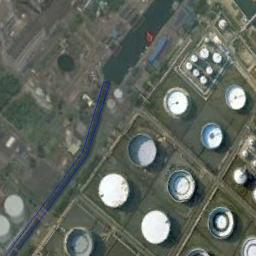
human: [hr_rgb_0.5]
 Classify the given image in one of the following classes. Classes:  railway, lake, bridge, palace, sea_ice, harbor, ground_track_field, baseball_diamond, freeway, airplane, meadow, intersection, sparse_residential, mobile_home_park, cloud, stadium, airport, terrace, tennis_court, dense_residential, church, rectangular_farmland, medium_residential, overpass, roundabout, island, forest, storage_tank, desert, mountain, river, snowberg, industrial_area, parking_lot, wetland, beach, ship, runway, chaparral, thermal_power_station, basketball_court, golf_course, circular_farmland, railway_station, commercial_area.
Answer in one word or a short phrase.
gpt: storage_tank